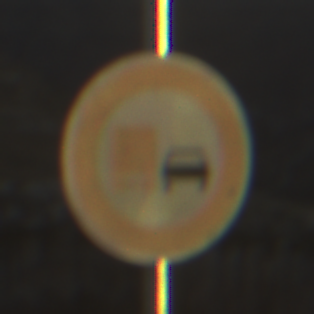
Verkehrszeichen: UeberholverbotKraftfahrzeuge
Umgebung: Outdoor, Nature
Tageszeit: SunriseSunset
Wetter: Clear
Licht: Natural
Jahreszeit: NotSpecified
Kontrast: HighContrast